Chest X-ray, AP view. Patient: 25 years old, sex F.
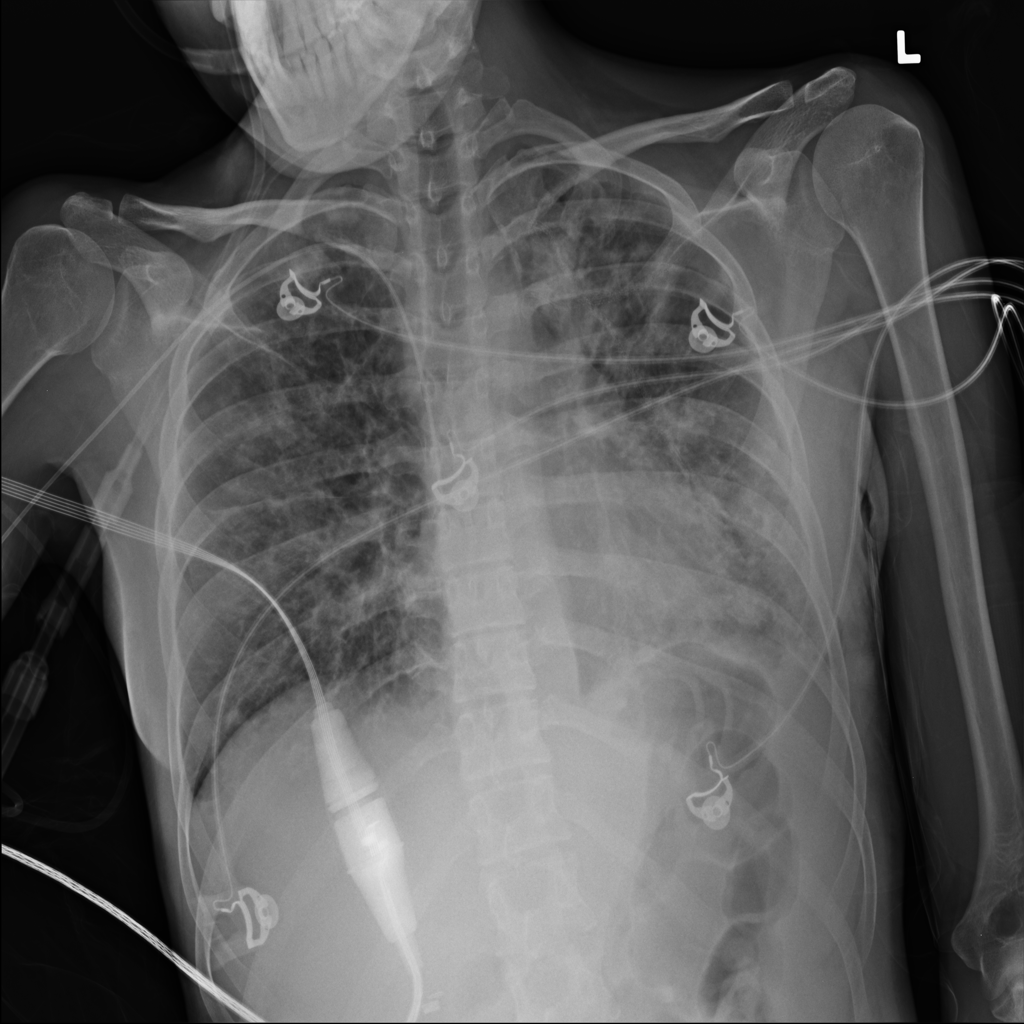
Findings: Infiltration, Pneumothorax